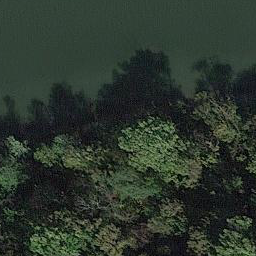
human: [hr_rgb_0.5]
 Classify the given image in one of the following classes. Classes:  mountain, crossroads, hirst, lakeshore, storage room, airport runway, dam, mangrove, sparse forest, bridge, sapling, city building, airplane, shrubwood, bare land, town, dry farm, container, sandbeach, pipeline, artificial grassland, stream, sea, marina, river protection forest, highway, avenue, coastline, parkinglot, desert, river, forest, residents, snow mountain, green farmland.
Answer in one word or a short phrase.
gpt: river protection forest